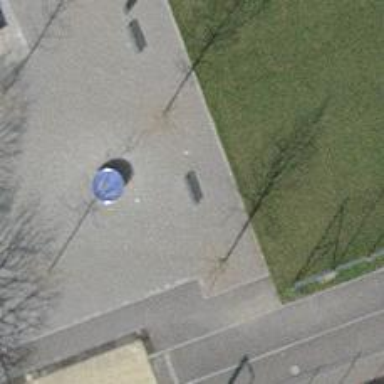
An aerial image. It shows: Black bench.